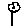
Label: flower